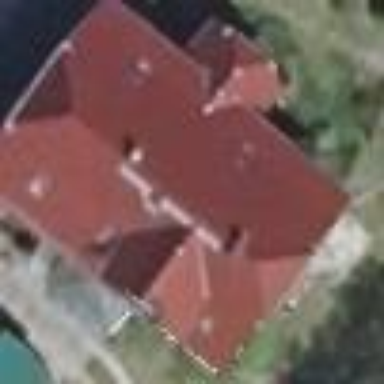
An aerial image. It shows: House with multiple building parts.